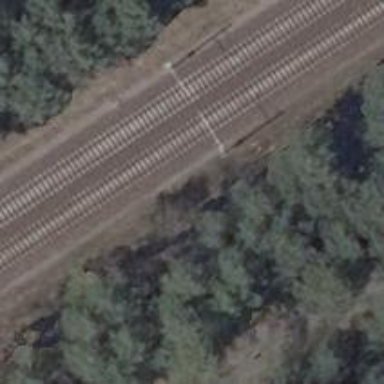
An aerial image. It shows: Milestone along the railway with catenary mast.